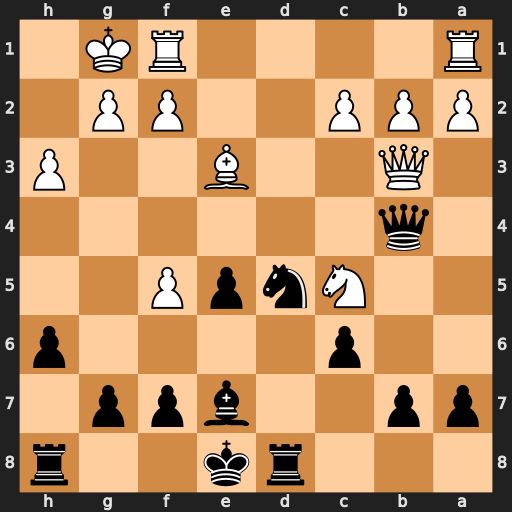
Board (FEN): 3rk2r/pp2bpp1/2p4p/2NnpP2/1q6/1Q2B2P/PPP2PP1/R4RK1
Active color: b
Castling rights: k
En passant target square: -
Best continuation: Bxc5 Qxb4 Bxb4